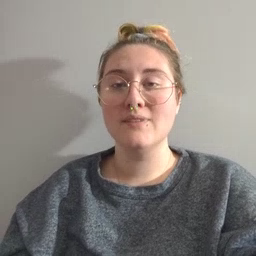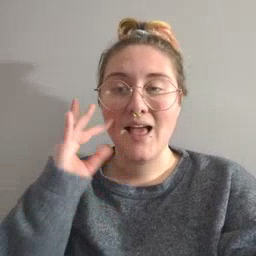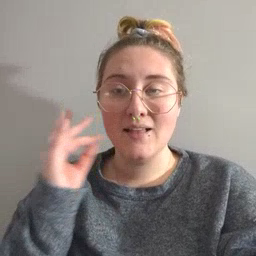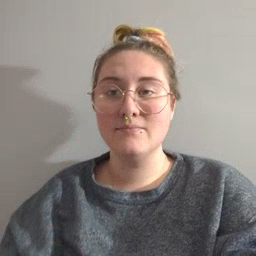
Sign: cat